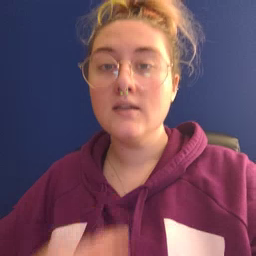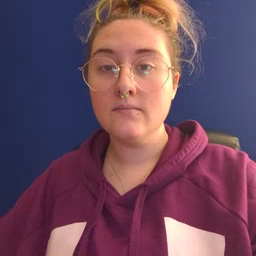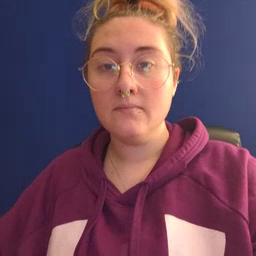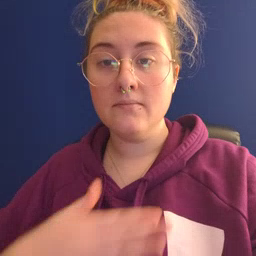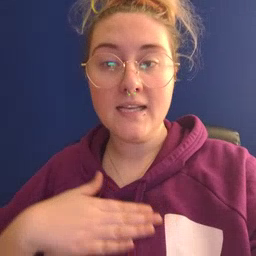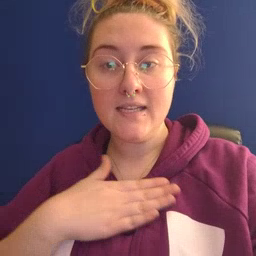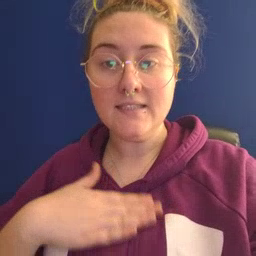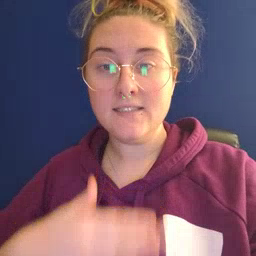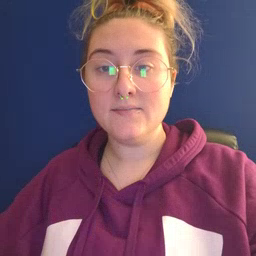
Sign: please